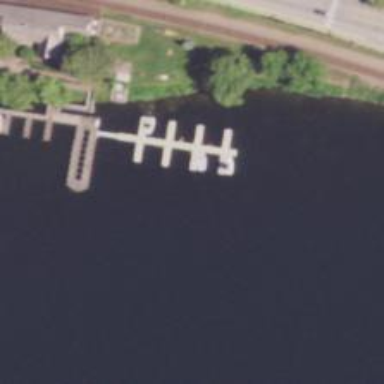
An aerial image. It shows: Pier serving as part of bridge structure.